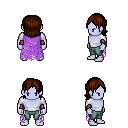
a pixel art fantasy rpg character, male body template, dark elf, purple skin, maroon tattered cape, teal pants, brown long bangs hairstyle, leather bracers, four views (front, back, left, right), 2x2 character sprite sheet, small pixel art, hard edges, no anti-aliasing